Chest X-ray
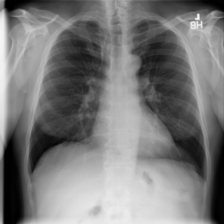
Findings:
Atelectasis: negative
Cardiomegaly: negative
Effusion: negative
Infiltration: negative
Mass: negative
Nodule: negative
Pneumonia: negative
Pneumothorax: negative
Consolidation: negative
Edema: negative
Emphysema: negative
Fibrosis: negative
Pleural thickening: negative
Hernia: negative